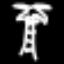
Label: palm tree